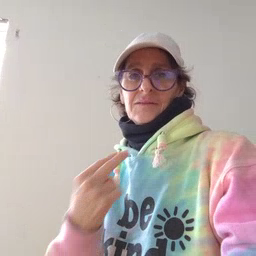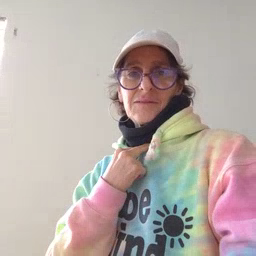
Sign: stuck